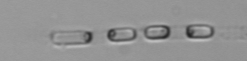
Label: Skeletonema